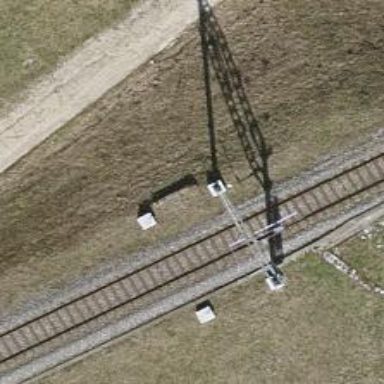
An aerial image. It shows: Catenary mast for power lines.